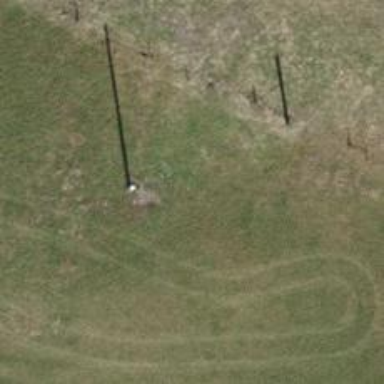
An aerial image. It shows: Power pole.